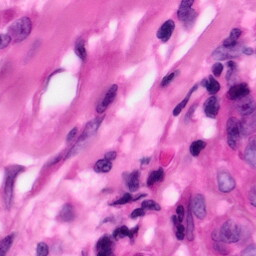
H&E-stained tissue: Pancreatic